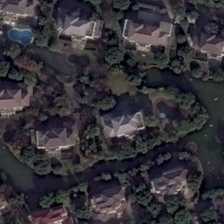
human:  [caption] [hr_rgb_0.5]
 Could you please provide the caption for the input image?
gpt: a cluster of houses are hidden in dense woods .

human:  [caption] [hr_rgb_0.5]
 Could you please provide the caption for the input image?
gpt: some buildings and green trees are in a medium residential area .

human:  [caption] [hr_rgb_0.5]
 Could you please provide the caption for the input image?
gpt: a cluster of houses are hidden in dense woods .

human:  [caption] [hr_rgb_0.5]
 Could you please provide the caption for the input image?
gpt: some buildings and green trees are in a medium residential area .

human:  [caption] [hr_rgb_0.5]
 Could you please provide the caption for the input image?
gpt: some buildings and green trees are in a medium residential area .